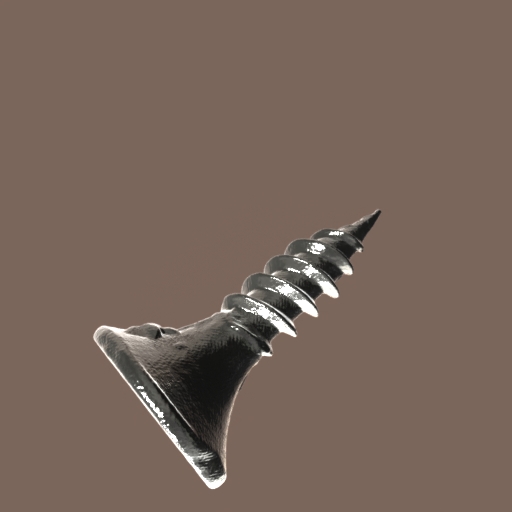
Label: screw